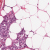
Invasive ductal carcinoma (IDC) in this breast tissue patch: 1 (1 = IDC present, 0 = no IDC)